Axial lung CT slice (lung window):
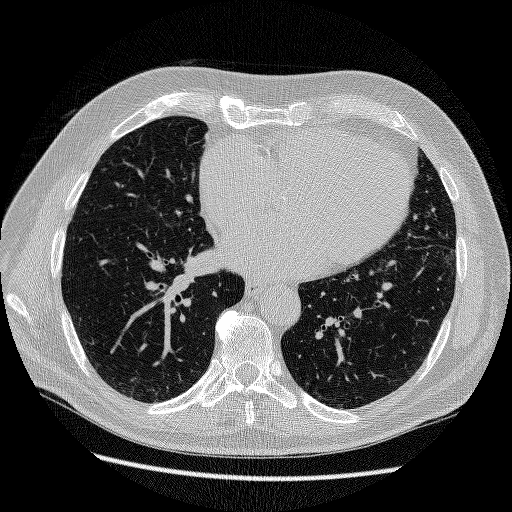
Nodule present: no